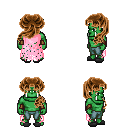
a pixel art fantasy rpg character, male body template, orc, green skin, pink tattered cape, teal pants, brown princess hairstyle, leather bracers, gray slippers, four views (front, back, left, right), 2x2 character sprite sheet, small pixel art, hard edges, no anti-aliasing